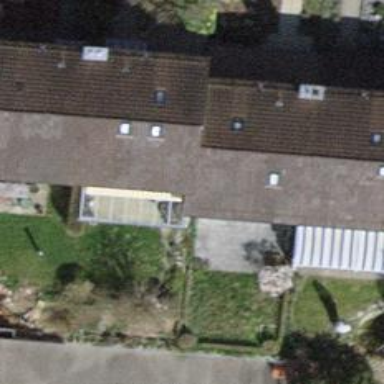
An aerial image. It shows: Building with tiled roof.